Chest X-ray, AP view. Patient: 82 years old, sex F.
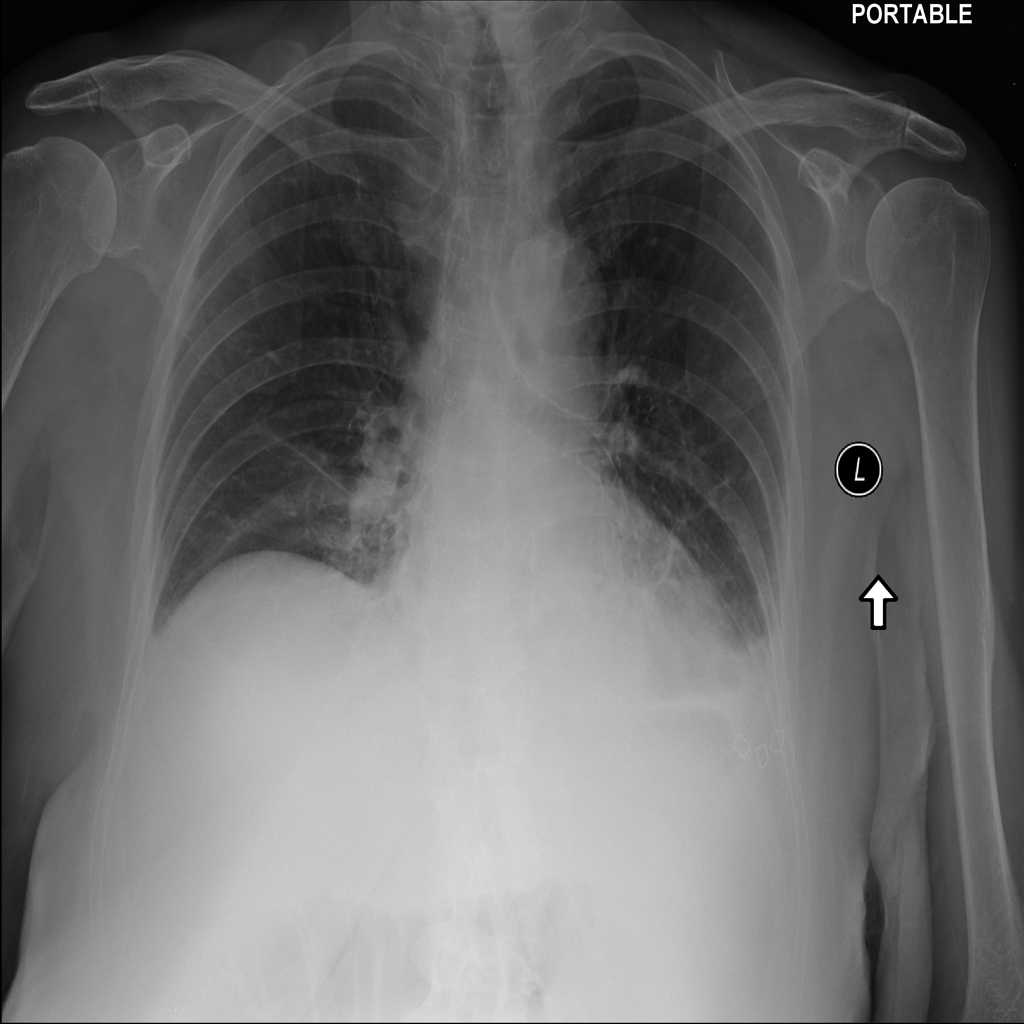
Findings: Atelectasis, Infiltration